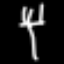
Label: fork